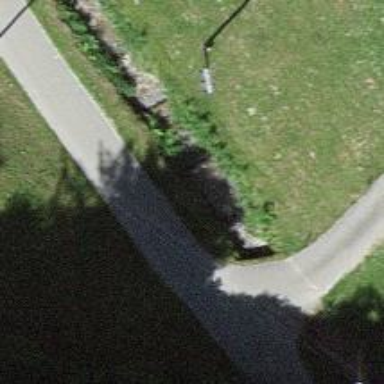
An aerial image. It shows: Culvert tunnel.